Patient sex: F
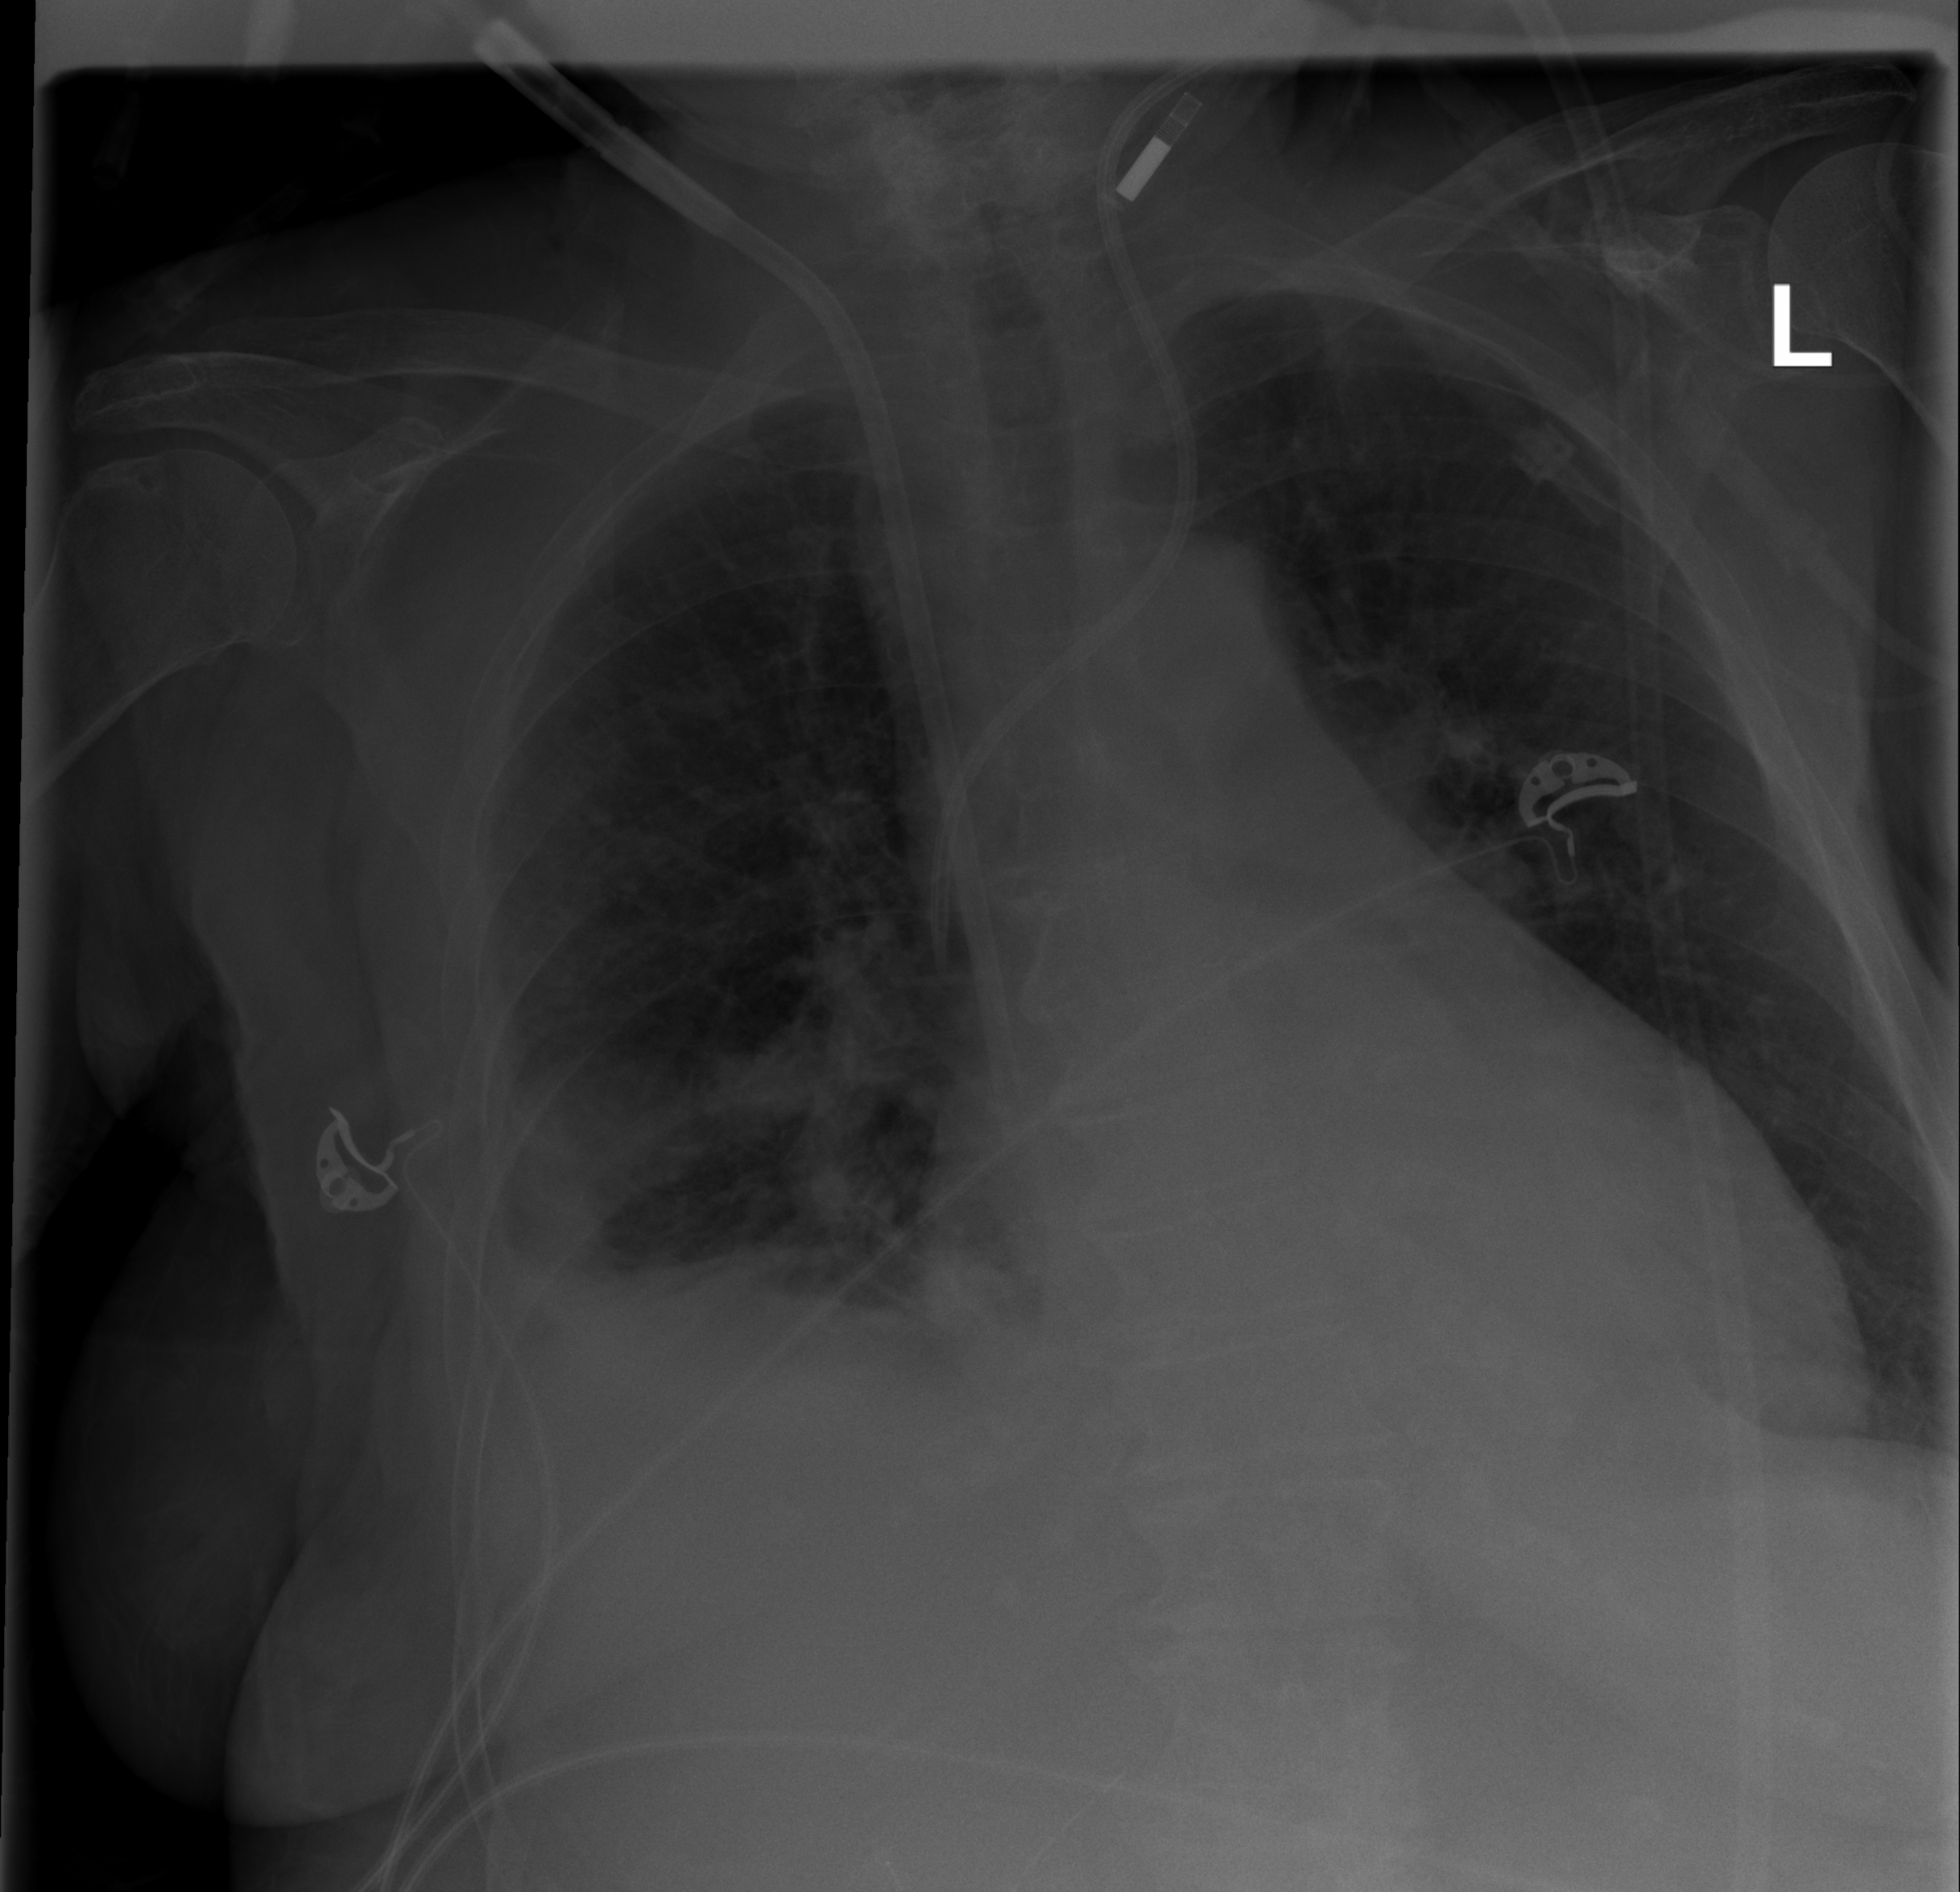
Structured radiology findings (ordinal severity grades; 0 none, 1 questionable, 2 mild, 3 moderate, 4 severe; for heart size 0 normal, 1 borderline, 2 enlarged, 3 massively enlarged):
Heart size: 2
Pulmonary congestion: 1
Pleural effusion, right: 2
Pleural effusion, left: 0
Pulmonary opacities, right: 0
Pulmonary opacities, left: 0
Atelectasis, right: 2
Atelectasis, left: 0